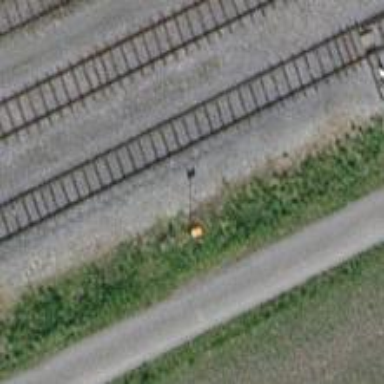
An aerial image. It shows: Pole with roof-covered pipeline marker.